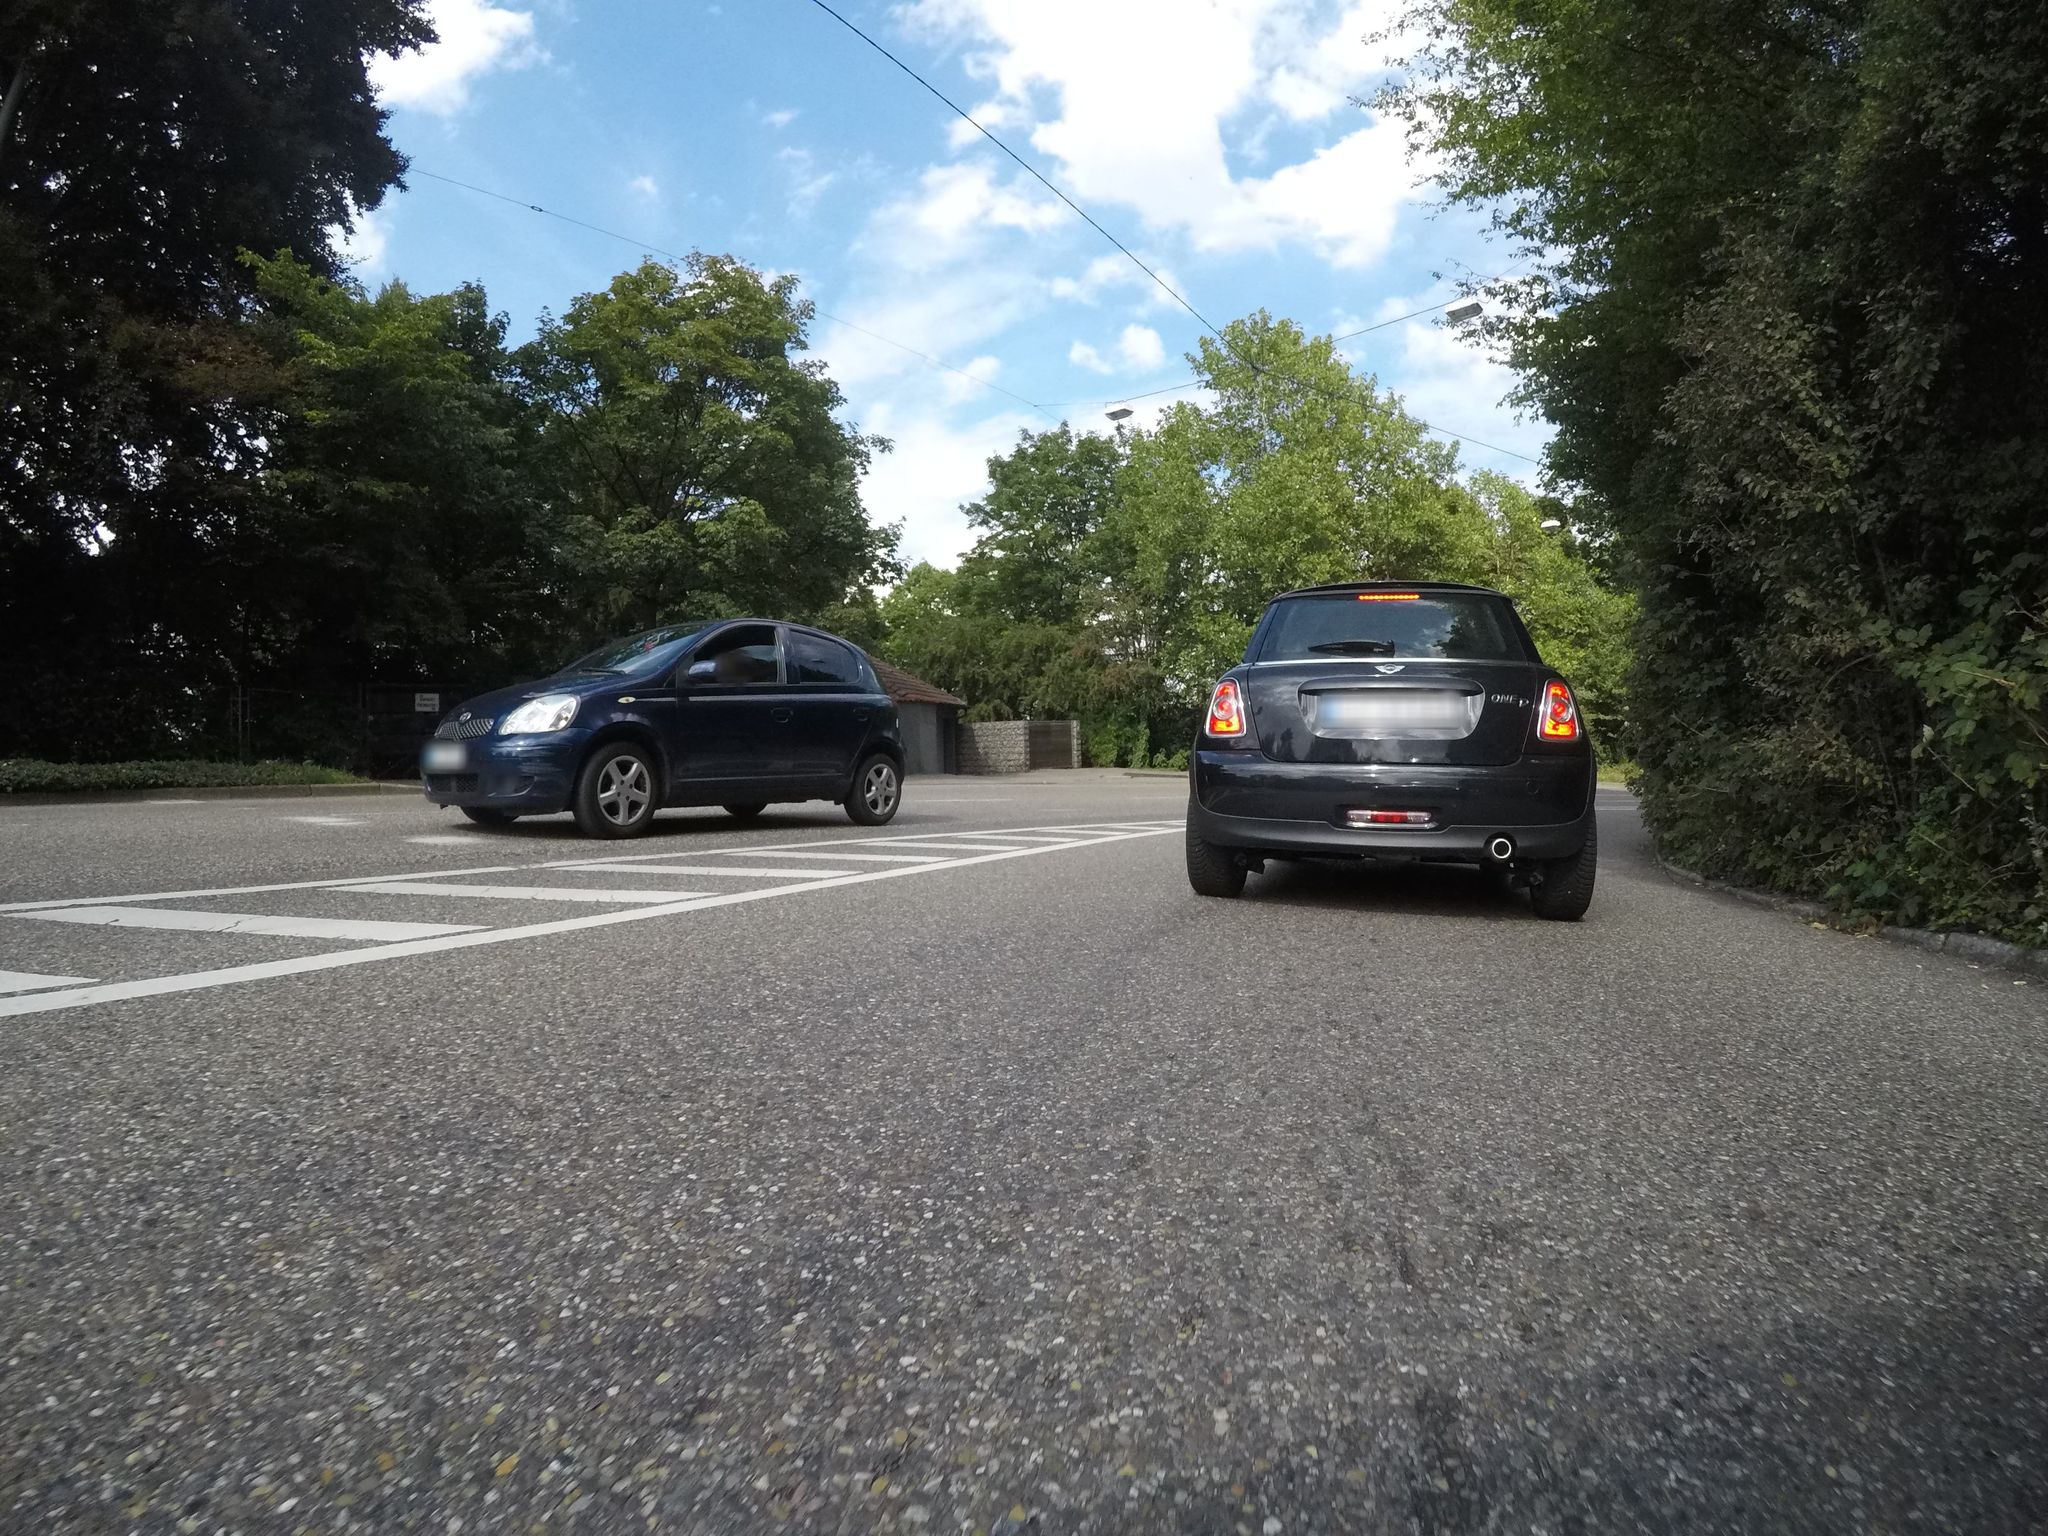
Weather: clear
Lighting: day
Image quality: good
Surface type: driving surface
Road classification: steps, path, footway
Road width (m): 1.5
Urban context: urban centre
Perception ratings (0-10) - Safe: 4.99, Lively: 8.37, Beautiful: 6.5, Boring: 5.44, Depressing: 1.53, Wealthy: 7.45